Interaction volume radius: 5 \u00c5
Interaction volume height: 15 \u00c5
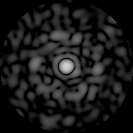
Disorder parameter: 0.7736